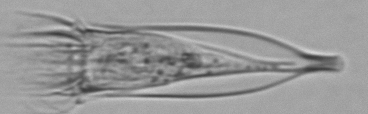
Label: Favella